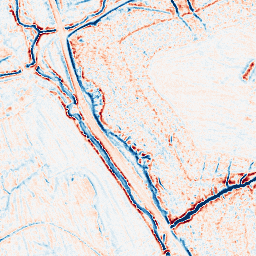
Category: edge_preserving
Decomposition family: bilateral
Decomposition parameters: d: 9
sigma_color: 75
sigma_space: 150
Upsampling method: sinc_hamming
Upsampling parameters: scale: 4
kernel_size: 16
Upsampling scale: 4